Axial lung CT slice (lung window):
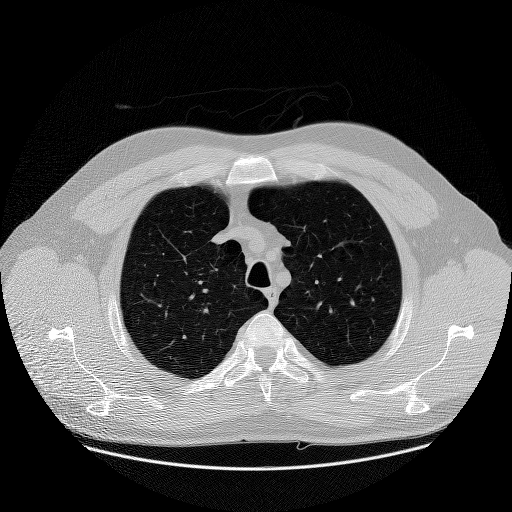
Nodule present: no